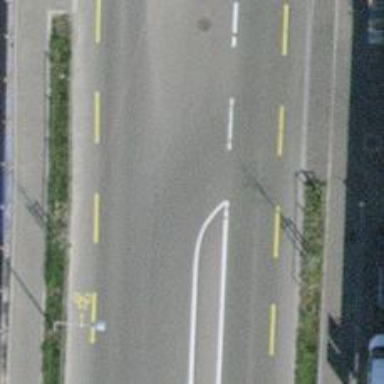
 featuring separate cycle lane and sidewalk."